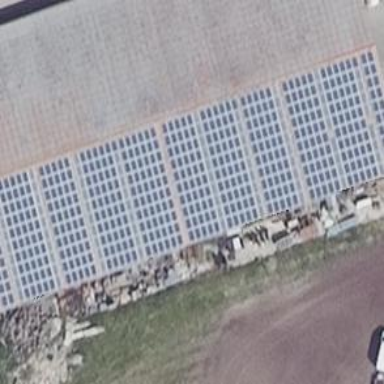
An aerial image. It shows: Solar-powered generator using photovoltaic technology. This small installation generates electricity through solar photovoltaic panels.